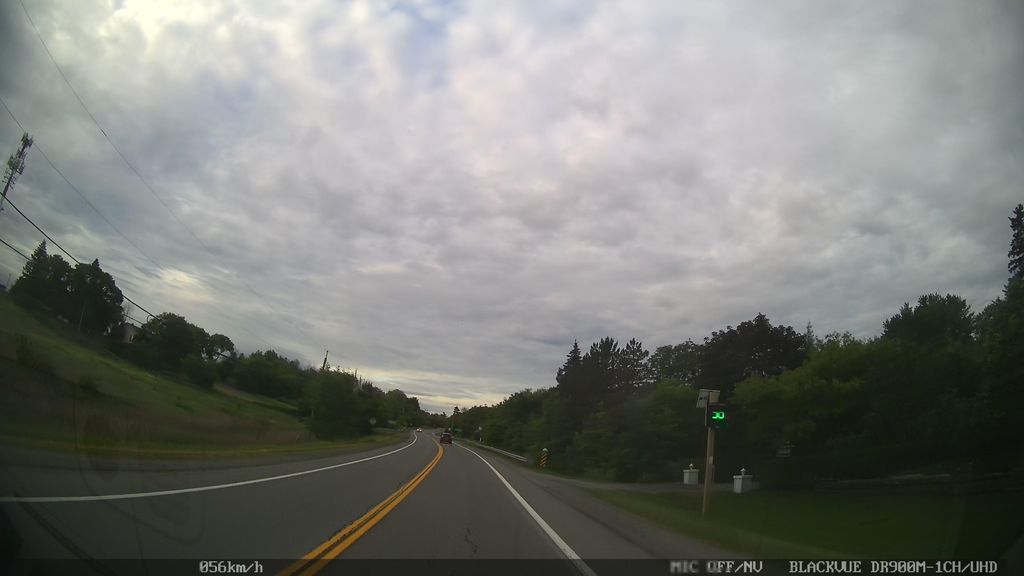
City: ottawa-gatineau